Question:
I am trying to understand how to fine tune the threading profiles in Mule using 3.5 CE
Fetch files from an FTP endpoint and pool it a VM queue.
Reads from the above VM queue with transaction enabled and do some business logic processing.
---
I was assuming that Flow 2 will be executed in multiple threads based on the VM connector thread configuration. But what I notice is that the second flow is always using 4 threads only to execute it in parallel. Have tried configuring default threading profile and it doesnt make any difference either. Please let me know what I am missing. Any help is appreciated
'''
<vm:connector name="ITS_VM" validateConnections="true" >
<receiver-threading-profile maxThreadsIdle="30" maxBufferSize="5000" maxThreadsActive="40"/>
<dispatcher-threading-profile maxThreadsIdle="30" maxBufferSize="5000" maxThreadsActive="40"/>
<vm:queue-profile maxOutstandingMessages="500">
</vm:queue-profile>
</vm:connector>
'''
'''
<configuration >
<default-threading-profile maxThreadsIdle="30" maxBufferSize="5000" maxThreadsActive="40" />
<default-dispatcher-threading-profile maxThreadsIdle="30" maxBufferSize="5000" maxThreadsActive="40"/>
<default-receiver-threading-profile maxThreadsIdle="30" maxBufferSize="5000" maxThreadsActive="40" />
</configuration>
'''
***Console Log*****
'''
15:26:13,728 [FetchFiles_Flow.stage1.02] INFO Queued 1 file
15:26:13,797 [ITS_VM.receiver.02] INFO ---------------------------Processing 1 file
15:26:14,114 [FetchFiles_Flow.stage1.03] INFO Queued 1 file
15:26:14,146 [ITS_VM.receiver.03] INFO ---------------------------Processing 1 file
15:26:14,512 [FetchFiles_Flow.stage1.04] INFO Queued 1 file
15:26:14,547 [ITS_VM.receiver.04] INFO--------------------------- Processing 1 file
15:26:14,947 [FetchFiles_Flow.stage1.05] INFO Queued 1 file
15:26:15,000 [ITS_VM.receiver.01] INFO--------------------------- Processing 1 file
15:26:15,349 [FetchFiles_Flow.stage1.06] INFO Queued 1 file
15:26:15,740 [FetchFiles_Flow.stage1.07] INFO Queued 1 file
15:26:16,122 [FetchFiles_Flow.stage1.08] INFO Queued 1 file
15:26:16,510 [FetchFiles_Flow.stage1.09] INFO Queued 1 file
15:26:16,892 [FetchFiles_Flow.stage1.10] INFO Queued 1 file
15:26:17,272 [FetchFiles_Flow.stage1.11] INFO Queued 1 file
15:26:17,646 [FetchFiles_Flow.stage1.12] INFO Queued 1 file
15:26:18,017 [FetchFiles_Flow.stage1.13] INFO Queued 1 file
'''
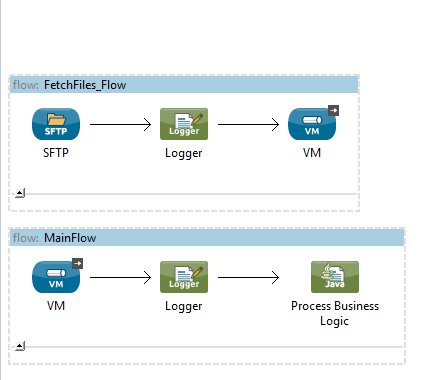
Answer: After debugging the source code from Mule jars I figured out I need to also set the number of consumers polling the VM queue.
I got this working by setting the numberOfConcurrentTransactedReceivers on vm:connector to a higher number. The default is 4 and that was why I was seeing 4 parallel threads only.
It works fine now. Hope this would be useful for someone
'<vm:connector name="ITS_VM" validateConnections="true" createMultipleTransactedReceivers="true" numberOfConcurrentTransactedReceivers="30"' >
A related post can be found here
<URL>